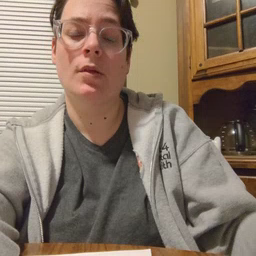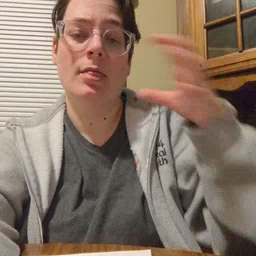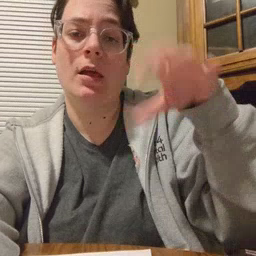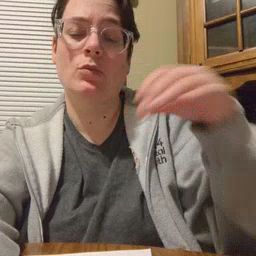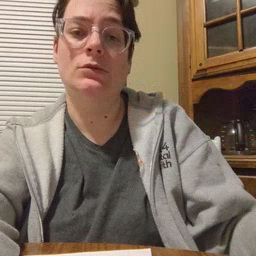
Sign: cloud